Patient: sex F, age 59
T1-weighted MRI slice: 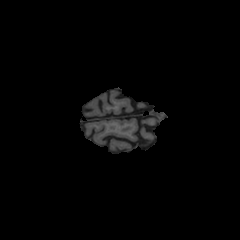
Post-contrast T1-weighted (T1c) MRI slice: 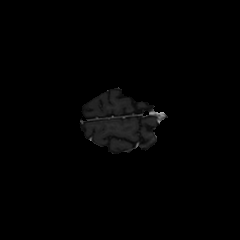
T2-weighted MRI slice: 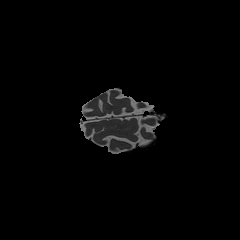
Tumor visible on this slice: no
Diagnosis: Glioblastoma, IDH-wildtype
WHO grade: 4